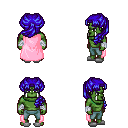
a pixel art fantasy rpg character, male body template, orc, green skin, pink cape, teal pants, blue princess hairstyle, white cloth bandages, white slippers, four views (front, back, left, right), 2x2 character sprite sheet, small pixel art, hard edges, no anti-aliasing